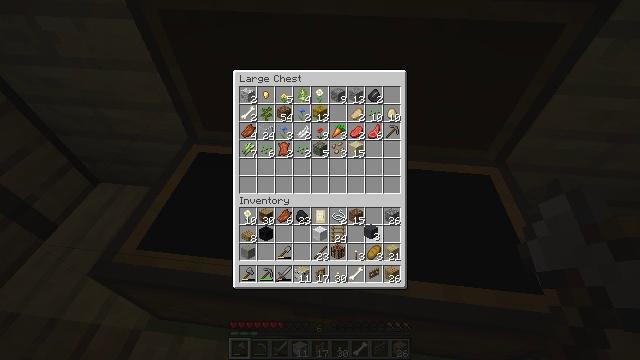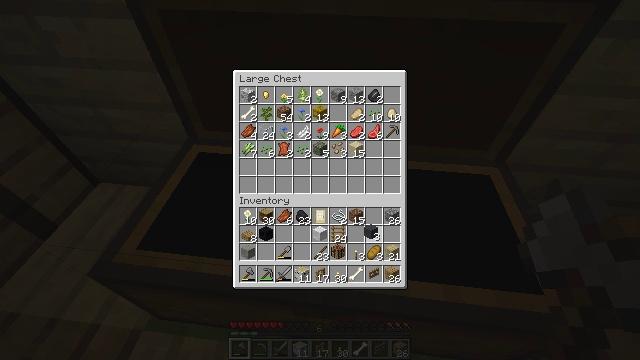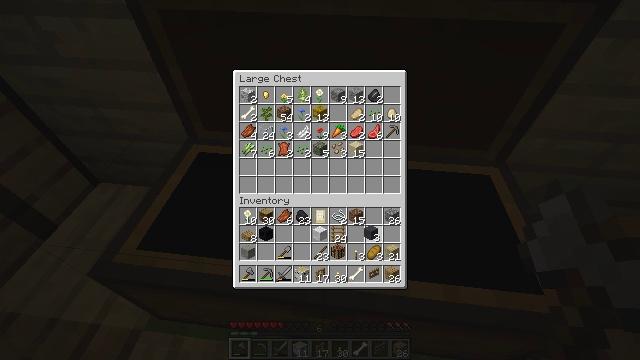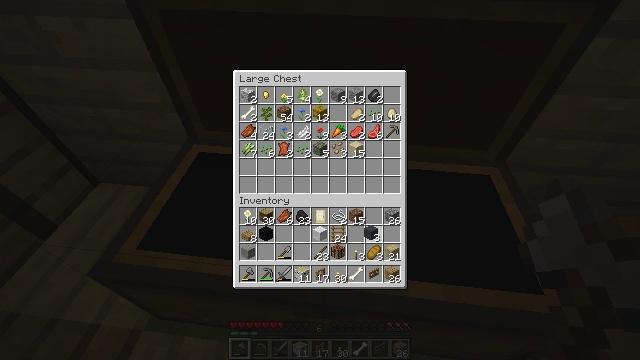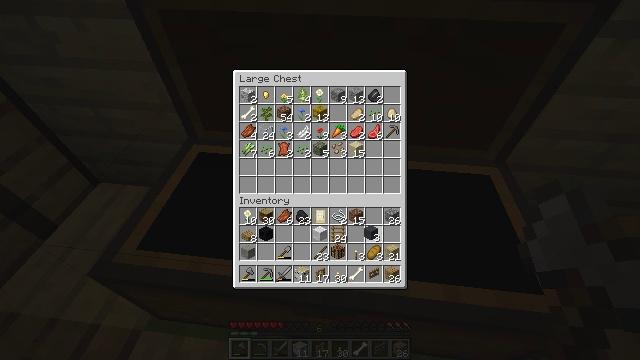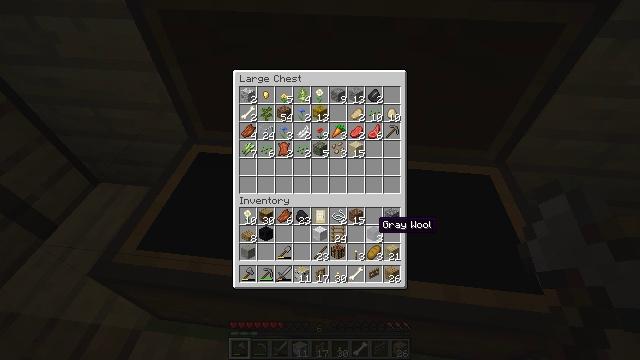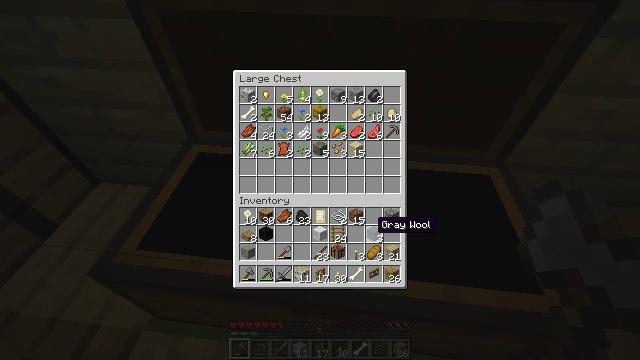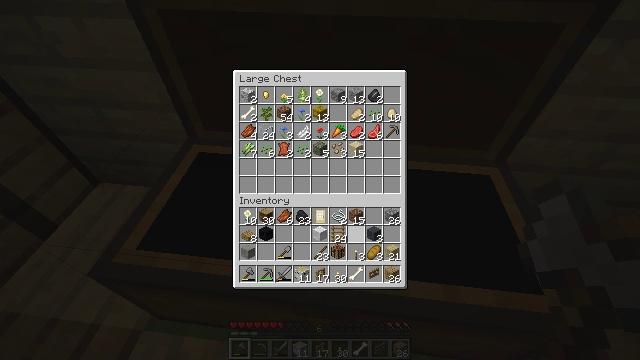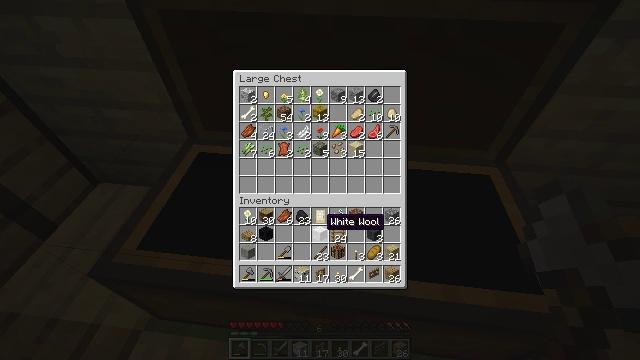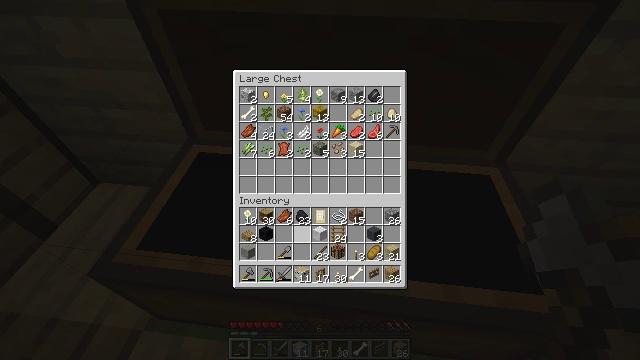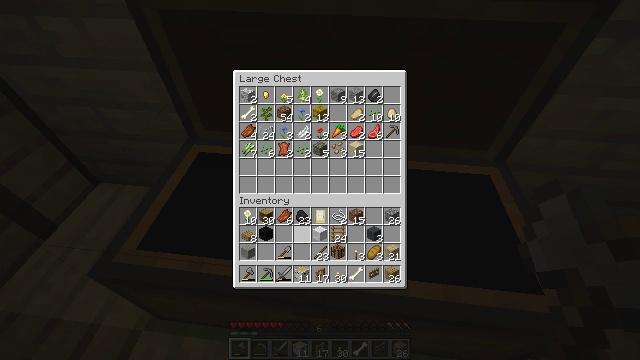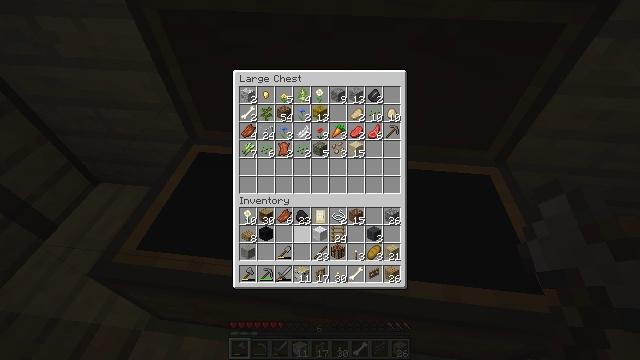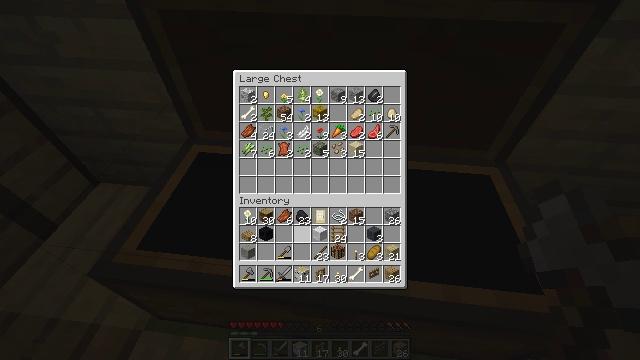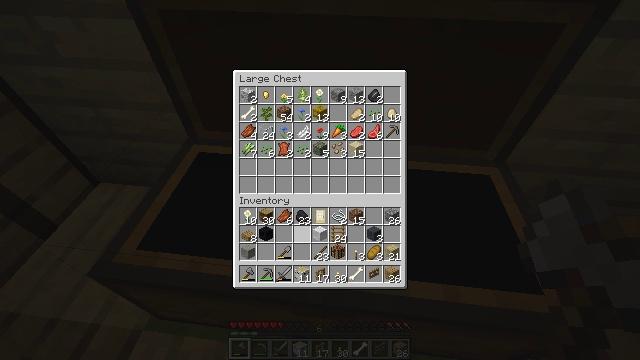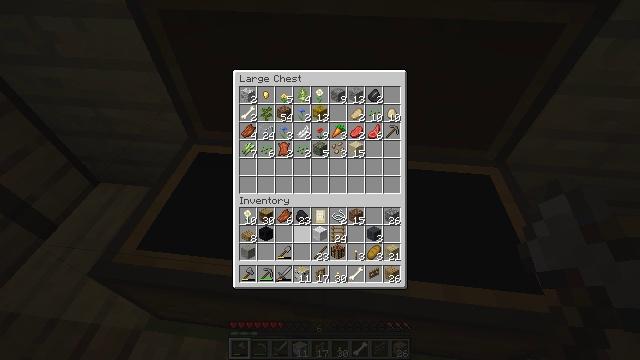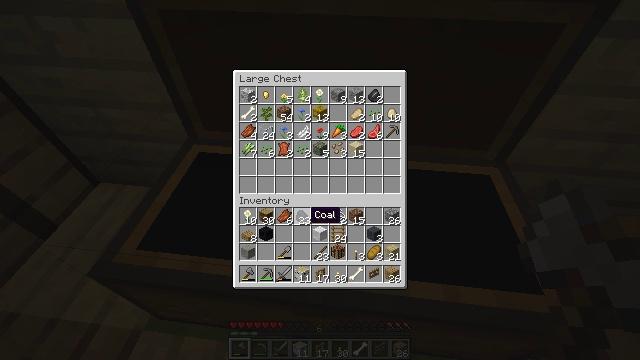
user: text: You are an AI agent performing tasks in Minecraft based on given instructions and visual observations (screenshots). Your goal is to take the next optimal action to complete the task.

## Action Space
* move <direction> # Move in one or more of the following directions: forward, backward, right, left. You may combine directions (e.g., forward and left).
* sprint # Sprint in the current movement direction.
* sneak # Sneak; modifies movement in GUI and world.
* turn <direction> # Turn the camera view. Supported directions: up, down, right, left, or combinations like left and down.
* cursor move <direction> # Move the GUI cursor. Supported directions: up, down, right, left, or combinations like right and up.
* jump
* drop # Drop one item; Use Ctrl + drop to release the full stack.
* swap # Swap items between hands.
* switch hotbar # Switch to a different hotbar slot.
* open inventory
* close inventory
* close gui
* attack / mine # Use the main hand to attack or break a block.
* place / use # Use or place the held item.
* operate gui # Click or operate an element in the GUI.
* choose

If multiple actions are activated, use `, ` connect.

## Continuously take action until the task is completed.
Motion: motion action
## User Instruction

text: Combine wool and wooden planks to make a gray bed.
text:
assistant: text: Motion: operate gui
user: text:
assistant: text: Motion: operate gui
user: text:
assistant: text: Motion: operate gui
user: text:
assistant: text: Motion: operate gui
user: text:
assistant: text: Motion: no_op
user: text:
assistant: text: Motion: no_op
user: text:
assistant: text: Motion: cursor move left
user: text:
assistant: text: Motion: cursor move left
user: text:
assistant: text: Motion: cursor move left
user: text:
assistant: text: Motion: no_op
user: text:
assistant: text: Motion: no_op
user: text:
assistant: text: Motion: no_op
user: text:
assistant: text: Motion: no_op
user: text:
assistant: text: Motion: no_op
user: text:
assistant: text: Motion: no_op
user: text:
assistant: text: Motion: no_op
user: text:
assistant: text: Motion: no_op
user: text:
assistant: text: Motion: no_op
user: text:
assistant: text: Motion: no_op
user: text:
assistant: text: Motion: no_op
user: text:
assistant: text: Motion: cursor move left
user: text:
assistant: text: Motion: cursor move left
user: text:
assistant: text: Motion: no_op
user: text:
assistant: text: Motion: no_op
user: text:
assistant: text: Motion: no_op
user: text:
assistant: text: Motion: no_op
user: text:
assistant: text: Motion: no_op
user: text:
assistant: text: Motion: no_op
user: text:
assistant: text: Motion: no_op
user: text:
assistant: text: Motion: no_op